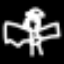
Label: angel